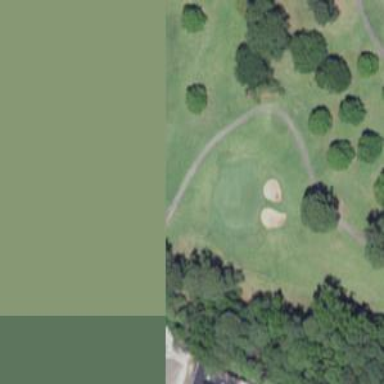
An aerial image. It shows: Asphalt path that serves as golf cartpath.